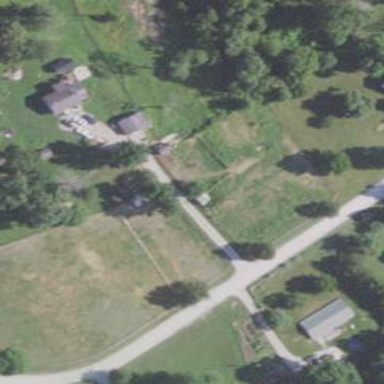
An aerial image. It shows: Driveway leading to service road.